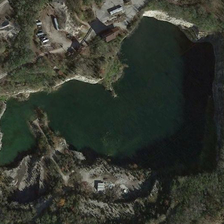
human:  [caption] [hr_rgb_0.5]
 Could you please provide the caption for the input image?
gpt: there are some houses around the lake .

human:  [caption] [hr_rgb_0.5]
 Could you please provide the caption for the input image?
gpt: some trees and lawns are planted around lakes and houses .

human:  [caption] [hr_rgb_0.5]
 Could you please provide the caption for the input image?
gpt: some trees and lawns are planted around lakes and houses .

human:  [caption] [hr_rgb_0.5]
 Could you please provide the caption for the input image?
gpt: there are some houses around the lake .

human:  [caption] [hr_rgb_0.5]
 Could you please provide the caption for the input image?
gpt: there are some houses around the lake .